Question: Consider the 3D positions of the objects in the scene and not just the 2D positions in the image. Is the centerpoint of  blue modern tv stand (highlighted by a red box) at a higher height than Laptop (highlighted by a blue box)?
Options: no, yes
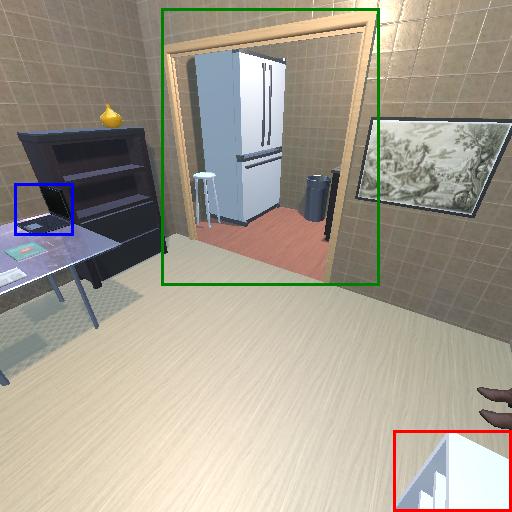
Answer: no